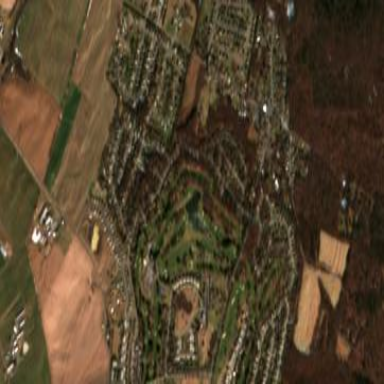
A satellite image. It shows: Golf course.